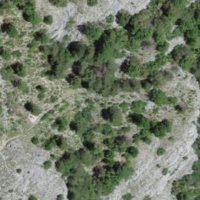
EUNIS habitat code: 48
Species observed at this site:
Corvus corone
Prunus mahaleb
Lophophanes cristatus
Dendrocopos major
Fringilla coelebs
Cotinus coggygria
Sylvia atricapilla
Curruca iberiae
Ptyonoprogne rupestris
Carduelis carduelis
Turdus merula
Tachymarptis melba
Pernis apivorus
Luscinia megarhynchos
Emberiza cia
Egretta garzetta
Parus major
Milvus migrans
Milvus milvus
Pica pica
Saxicola rubicola
Falco tinnunculus
Corvus corax